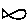
Label: fish